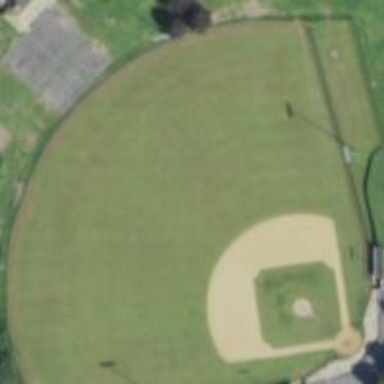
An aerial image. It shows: Baseball pitch surrounded by fence.